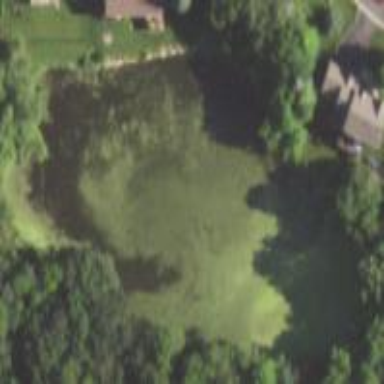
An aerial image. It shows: Peaceful pond surrounded by nature.